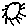
Label: sun